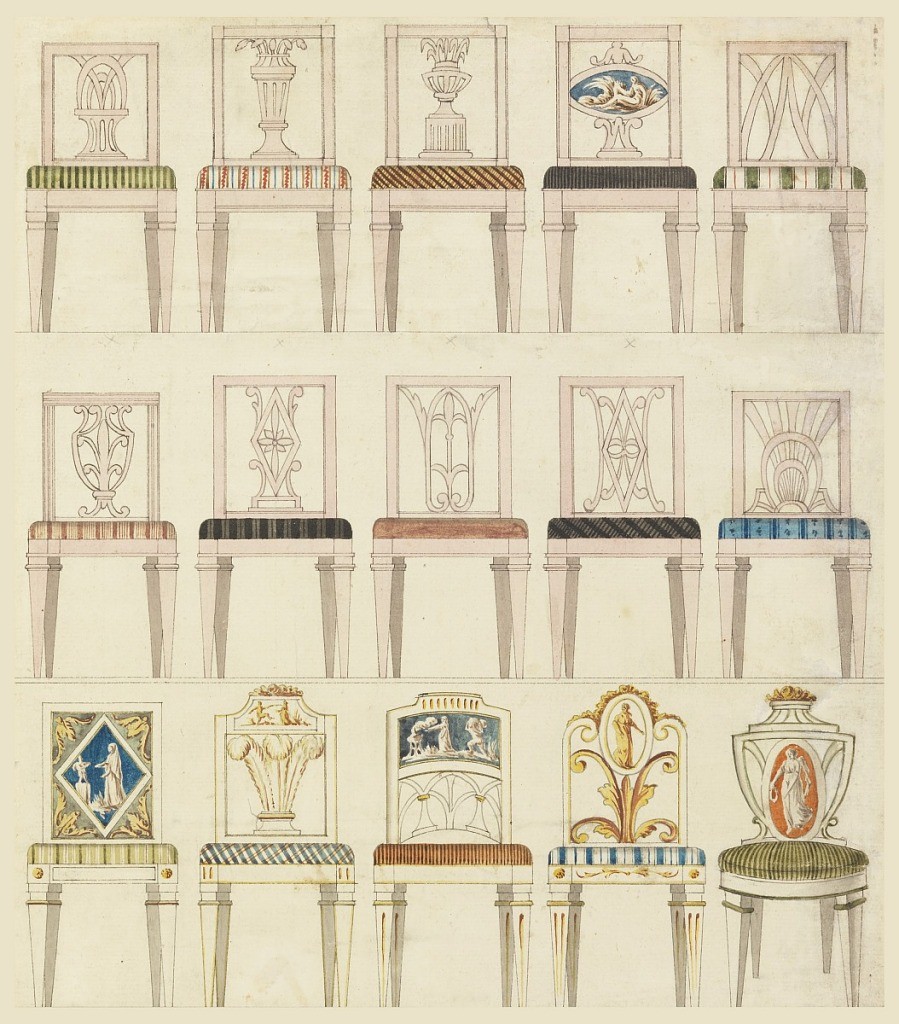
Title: Designs for Fifteen Side Chairs
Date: ca. 1805
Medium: Pen and black ink, brush and watercolor, graphite on white laid paper
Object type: Drawing
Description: Fifteen side chairs shown in front elevation, arranged in three rows. All of the chairs have upholstered seats showing a variety of textile patterns.